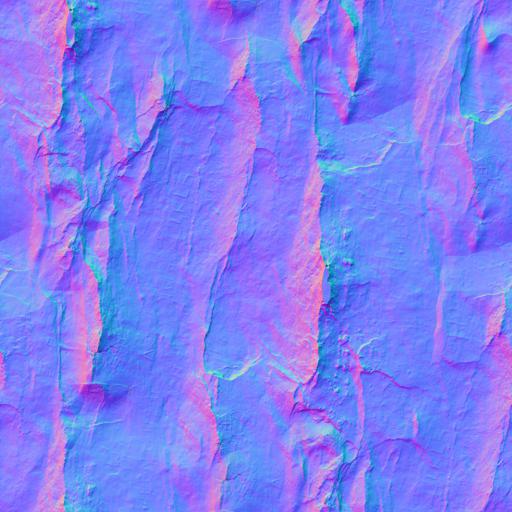
flat grey rock smooth wet